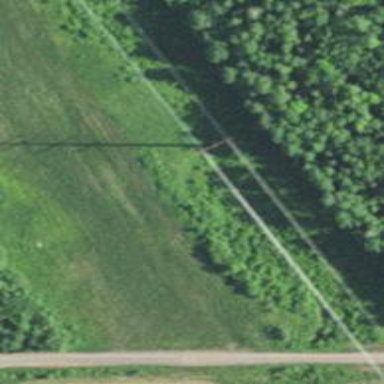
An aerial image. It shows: Power tower.